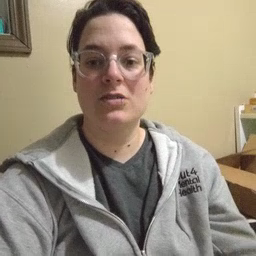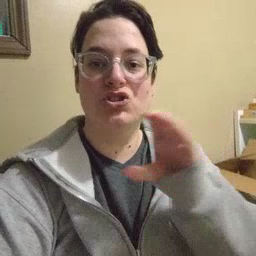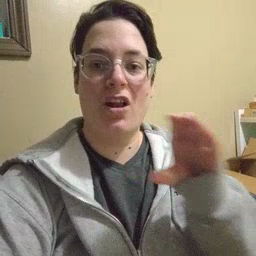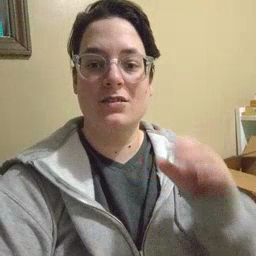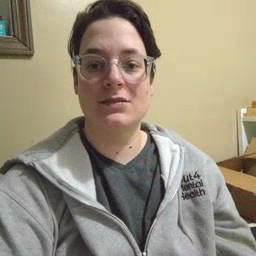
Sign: chocolate